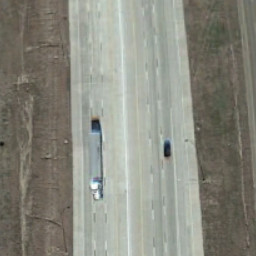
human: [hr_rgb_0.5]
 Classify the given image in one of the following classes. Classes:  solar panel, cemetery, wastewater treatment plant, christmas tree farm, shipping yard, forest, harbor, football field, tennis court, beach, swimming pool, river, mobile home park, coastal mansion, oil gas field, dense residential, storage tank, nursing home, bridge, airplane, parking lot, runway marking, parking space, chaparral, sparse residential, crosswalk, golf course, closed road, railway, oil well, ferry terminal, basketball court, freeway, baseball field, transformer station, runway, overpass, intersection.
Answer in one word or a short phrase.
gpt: freeway